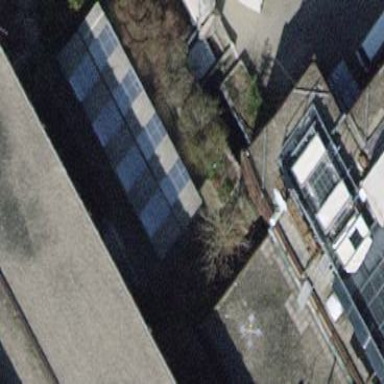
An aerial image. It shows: Concrete roof shed used for bicycle parking. The flat roof provides cover for the bicycles.